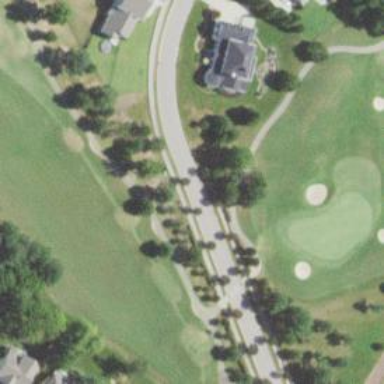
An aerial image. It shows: Grass area designated as golf tee.